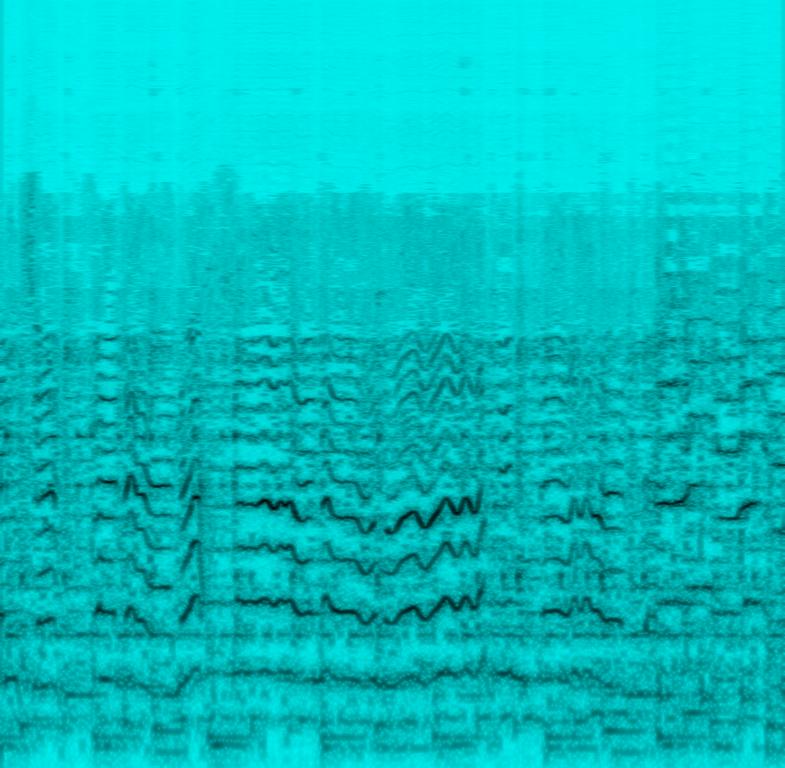
The low quality recording features a traditional song that consists of passionate female vocal singing over wooden percussive elements, strings and flute melody. It sounds passionate, emotional and soulful and the recording is noisy and in mono.